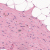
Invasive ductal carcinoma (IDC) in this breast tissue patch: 0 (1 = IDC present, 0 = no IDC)